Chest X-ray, AP view. Patient: 51 years old, sex M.
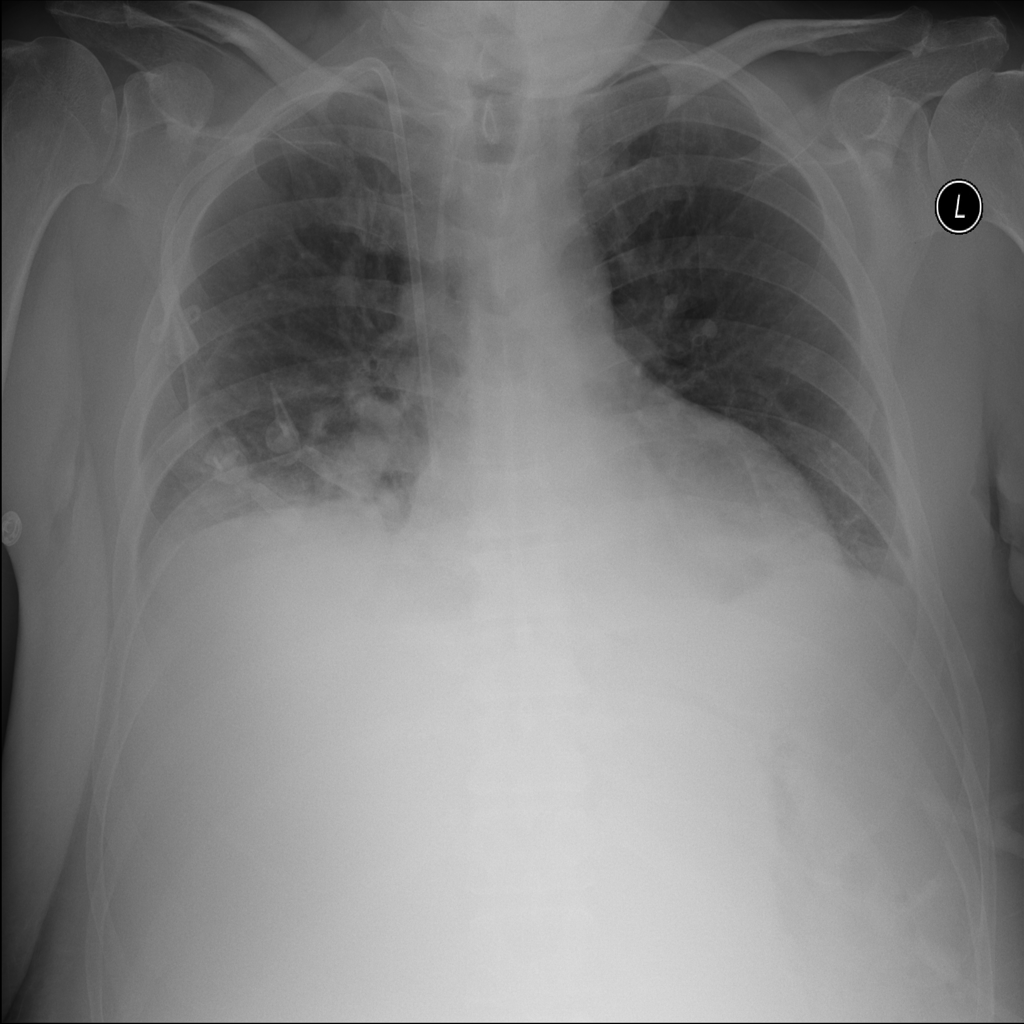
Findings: Atelectasis, Effusion